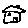
Label: house